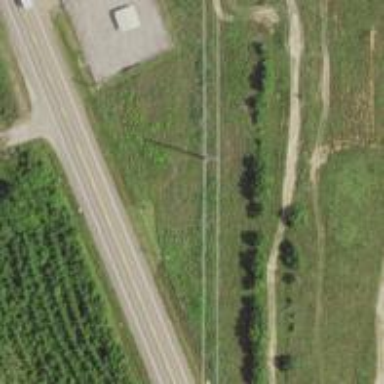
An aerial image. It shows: Power pole.